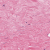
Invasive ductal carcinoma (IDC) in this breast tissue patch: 0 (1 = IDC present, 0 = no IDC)